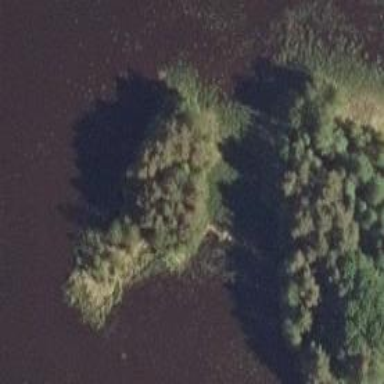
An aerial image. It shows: Islet surrounded by woodland.